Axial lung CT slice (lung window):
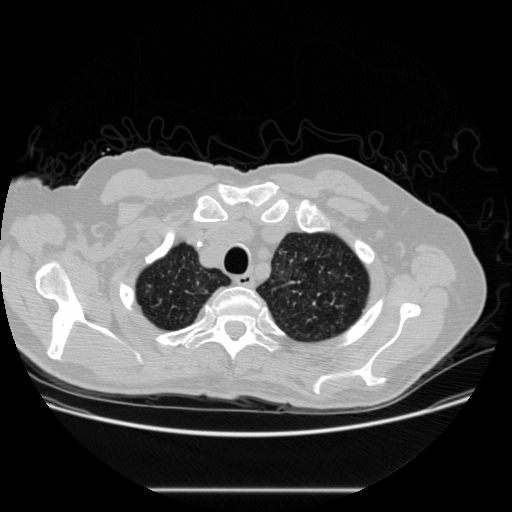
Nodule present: no